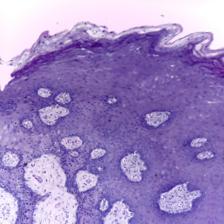
Diagnosis: Normal